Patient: sex M, age 58
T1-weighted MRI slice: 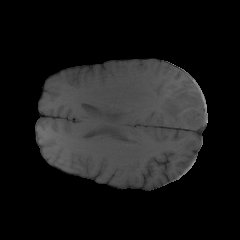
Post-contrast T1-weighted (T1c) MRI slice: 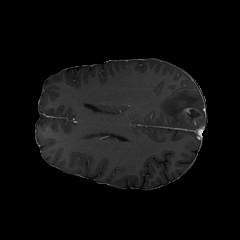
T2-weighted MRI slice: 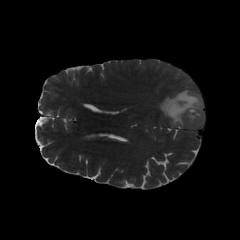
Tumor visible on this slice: yes
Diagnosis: Glioblastoma, IDH-wildtype
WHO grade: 4